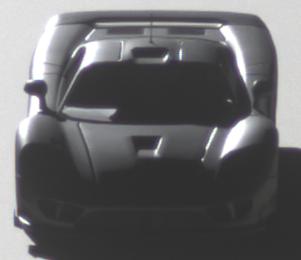
Make: Saleen
Model: S7
Detailed model: -
Model produced from: 2000
Model produced until: 2008
Doors: 2
Color: gray
Road condition: dry road
Daytime: morning or afternoon
Contrast: high contrast